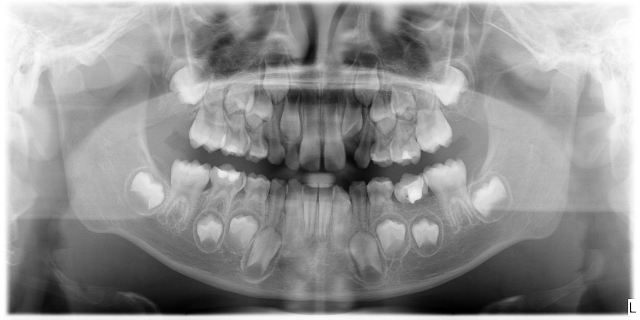
child